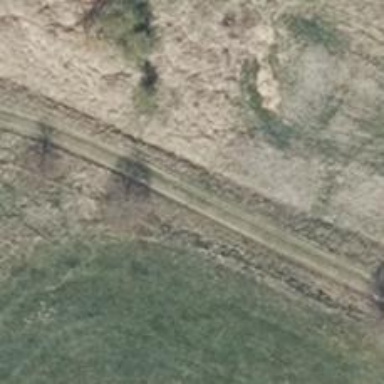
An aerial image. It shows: Grass track road with grade 5 tracktype.